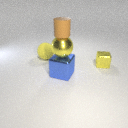
large blue metal cube to the right of large yellow rubber sphere